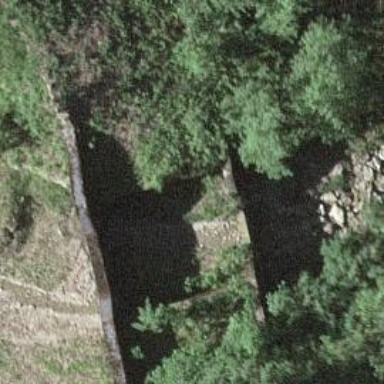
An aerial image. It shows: Check dam beside retaining wall.